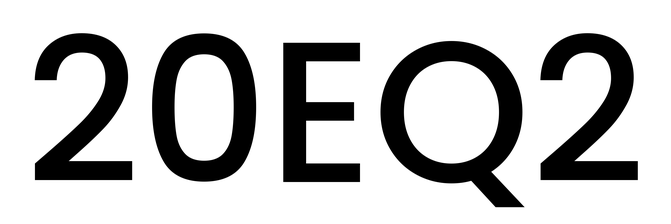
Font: Poppins-Medium